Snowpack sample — Buffalo Mountain, Silverthorne, Colorado, USA (1/25/25, 10:11 AM MST)
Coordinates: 39.6222, -106.1139
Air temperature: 22 °F
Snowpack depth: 110 cm
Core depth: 40 cm
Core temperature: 46.4 °F
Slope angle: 12°, slope face: 102°
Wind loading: high
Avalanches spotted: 0
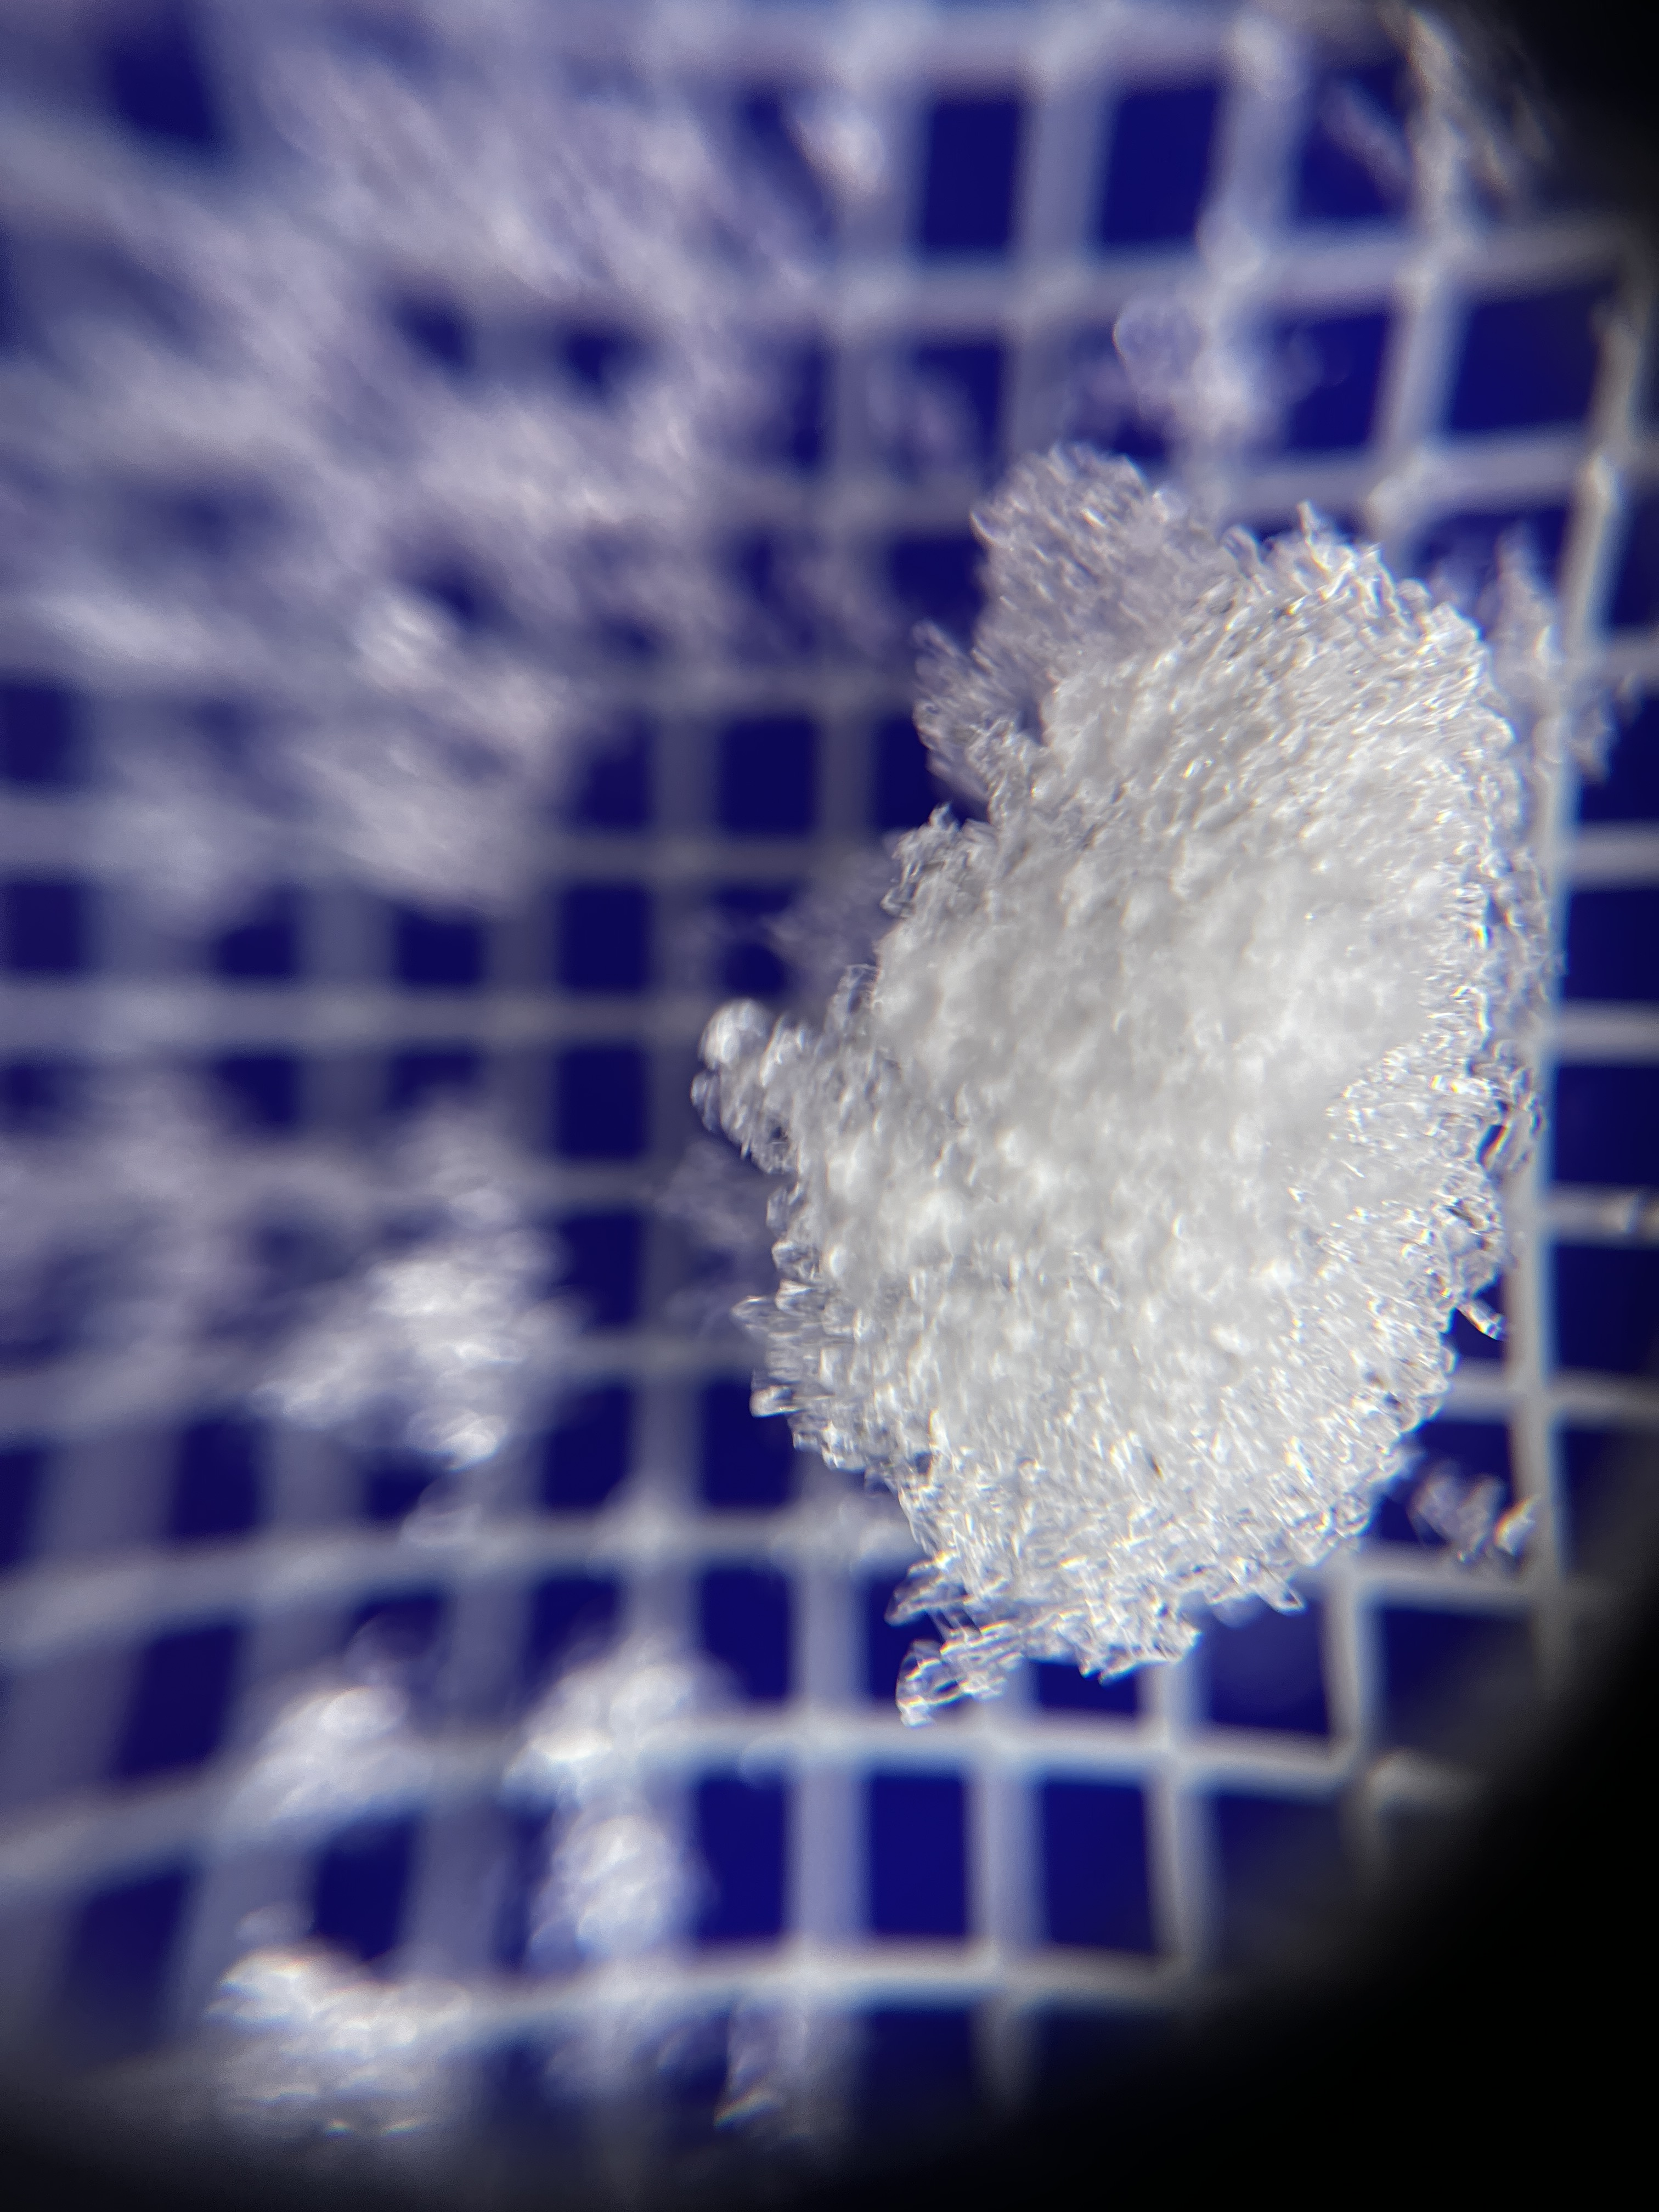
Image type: magnified_profile
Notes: No avalanches nearby, collected on the outskirts of a fire break 15 meters from the treeline, on way to Buffalo and Red Mountain